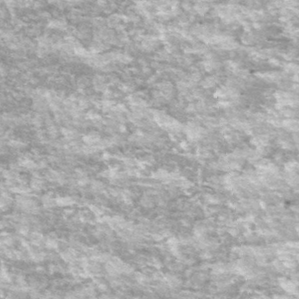
Label: frost